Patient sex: F
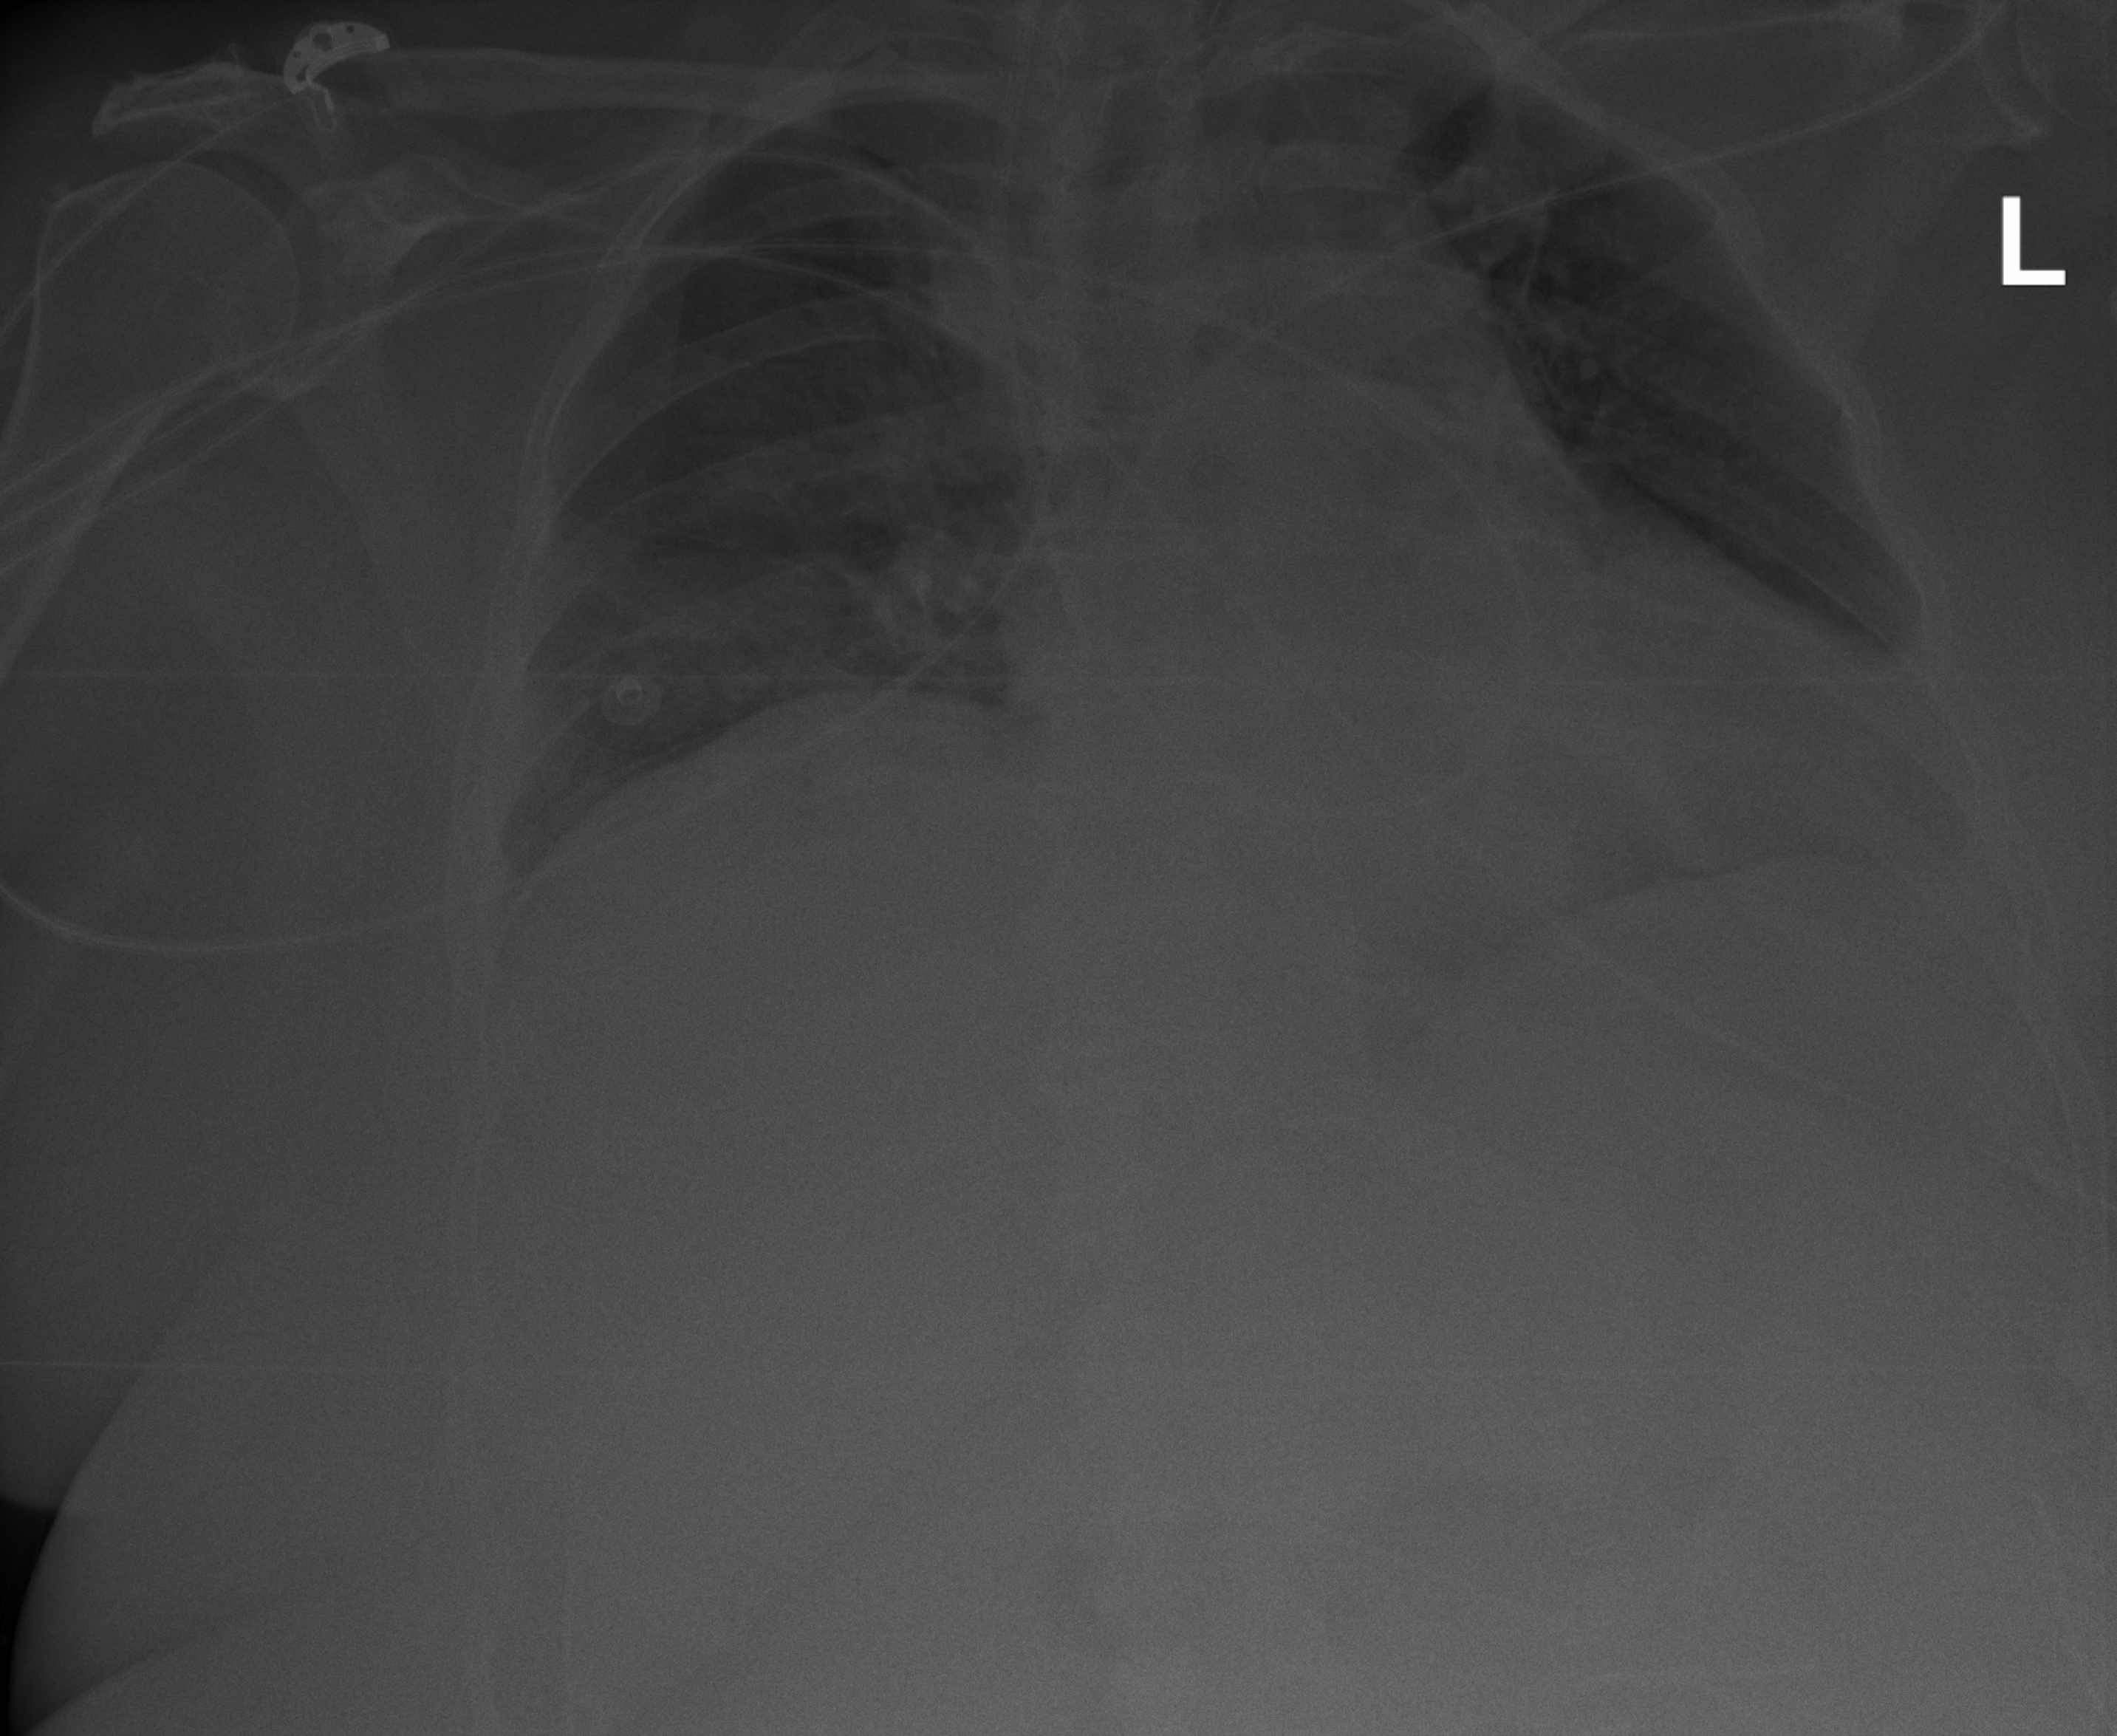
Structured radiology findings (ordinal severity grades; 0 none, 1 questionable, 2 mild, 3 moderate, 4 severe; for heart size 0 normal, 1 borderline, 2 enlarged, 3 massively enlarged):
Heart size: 0
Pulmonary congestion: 0
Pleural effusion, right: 0
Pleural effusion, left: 0
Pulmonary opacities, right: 0
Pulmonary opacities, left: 0
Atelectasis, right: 0
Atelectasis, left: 2